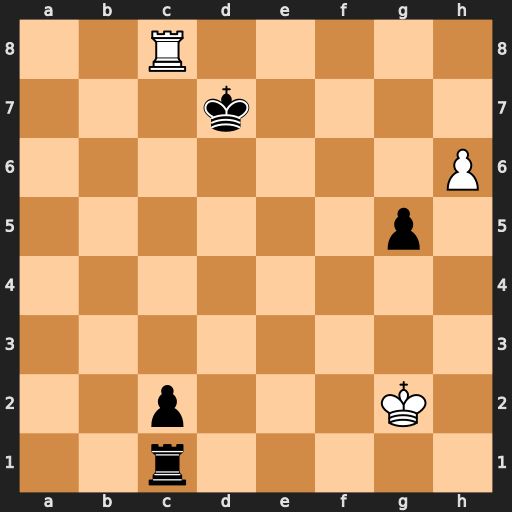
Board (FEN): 2R5/3k4/7P/6p1/8/8/2p3K1/2r5
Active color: w
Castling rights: -
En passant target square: -
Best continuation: h7 Kxc8 h8=Q+